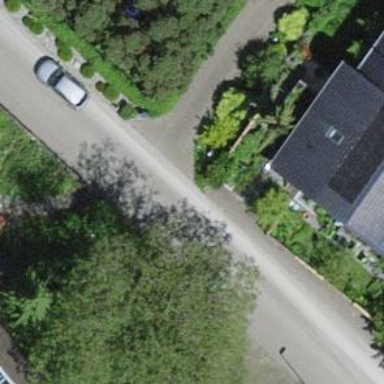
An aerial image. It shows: Residential road with asphalt surface and no sidewalk.